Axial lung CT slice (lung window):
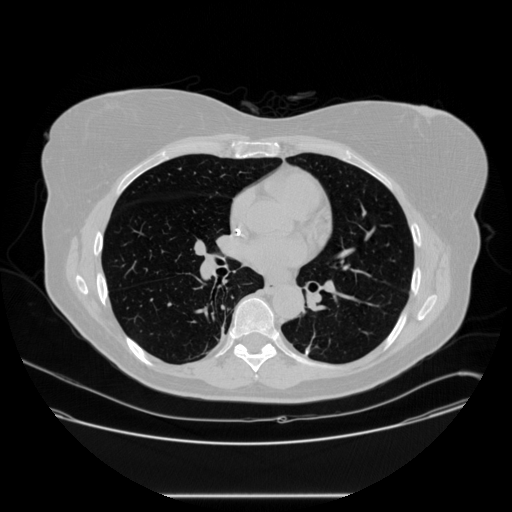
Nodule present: no